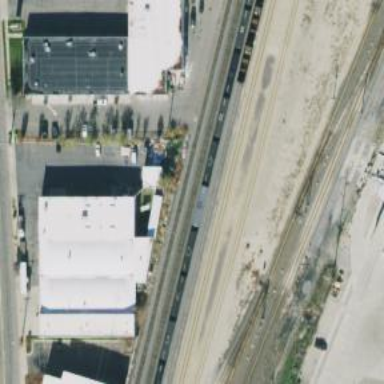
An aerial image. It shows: Railway siding for service.